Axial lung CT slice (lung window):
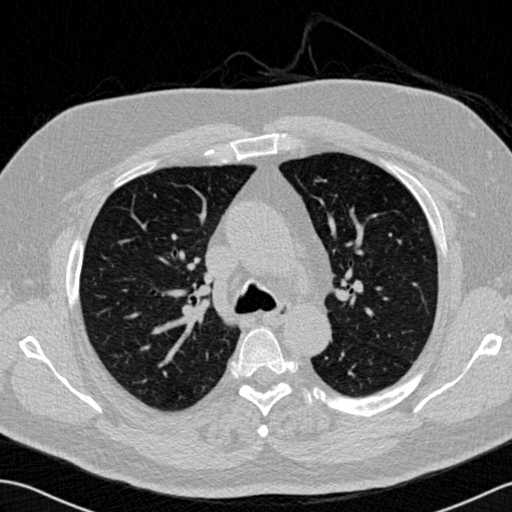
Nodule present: no